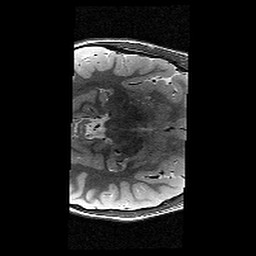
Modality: T2w
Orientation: axial
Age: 9
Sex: female
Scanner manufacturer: siemens
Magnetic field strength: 3 T
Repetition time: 9.23 s
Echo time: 0.067 s